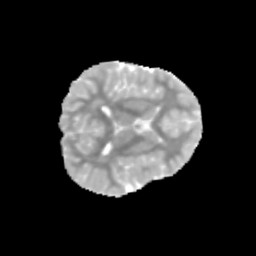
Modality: MD
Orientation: axial
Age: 10
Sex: male
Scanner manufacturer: siemens
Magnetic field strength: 3 T
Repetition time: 3.8 s
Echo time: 0.07 s